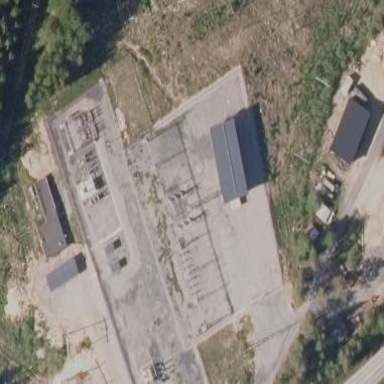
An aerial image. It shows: Chain link fence surrounds transmission power substation.